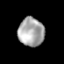
Tissue: prostate
Cell type: Myeloid cells
Senescence score: 0.3278
Nuclear area (px): 725
Mean DAPI intensity: 168.243